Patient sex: M
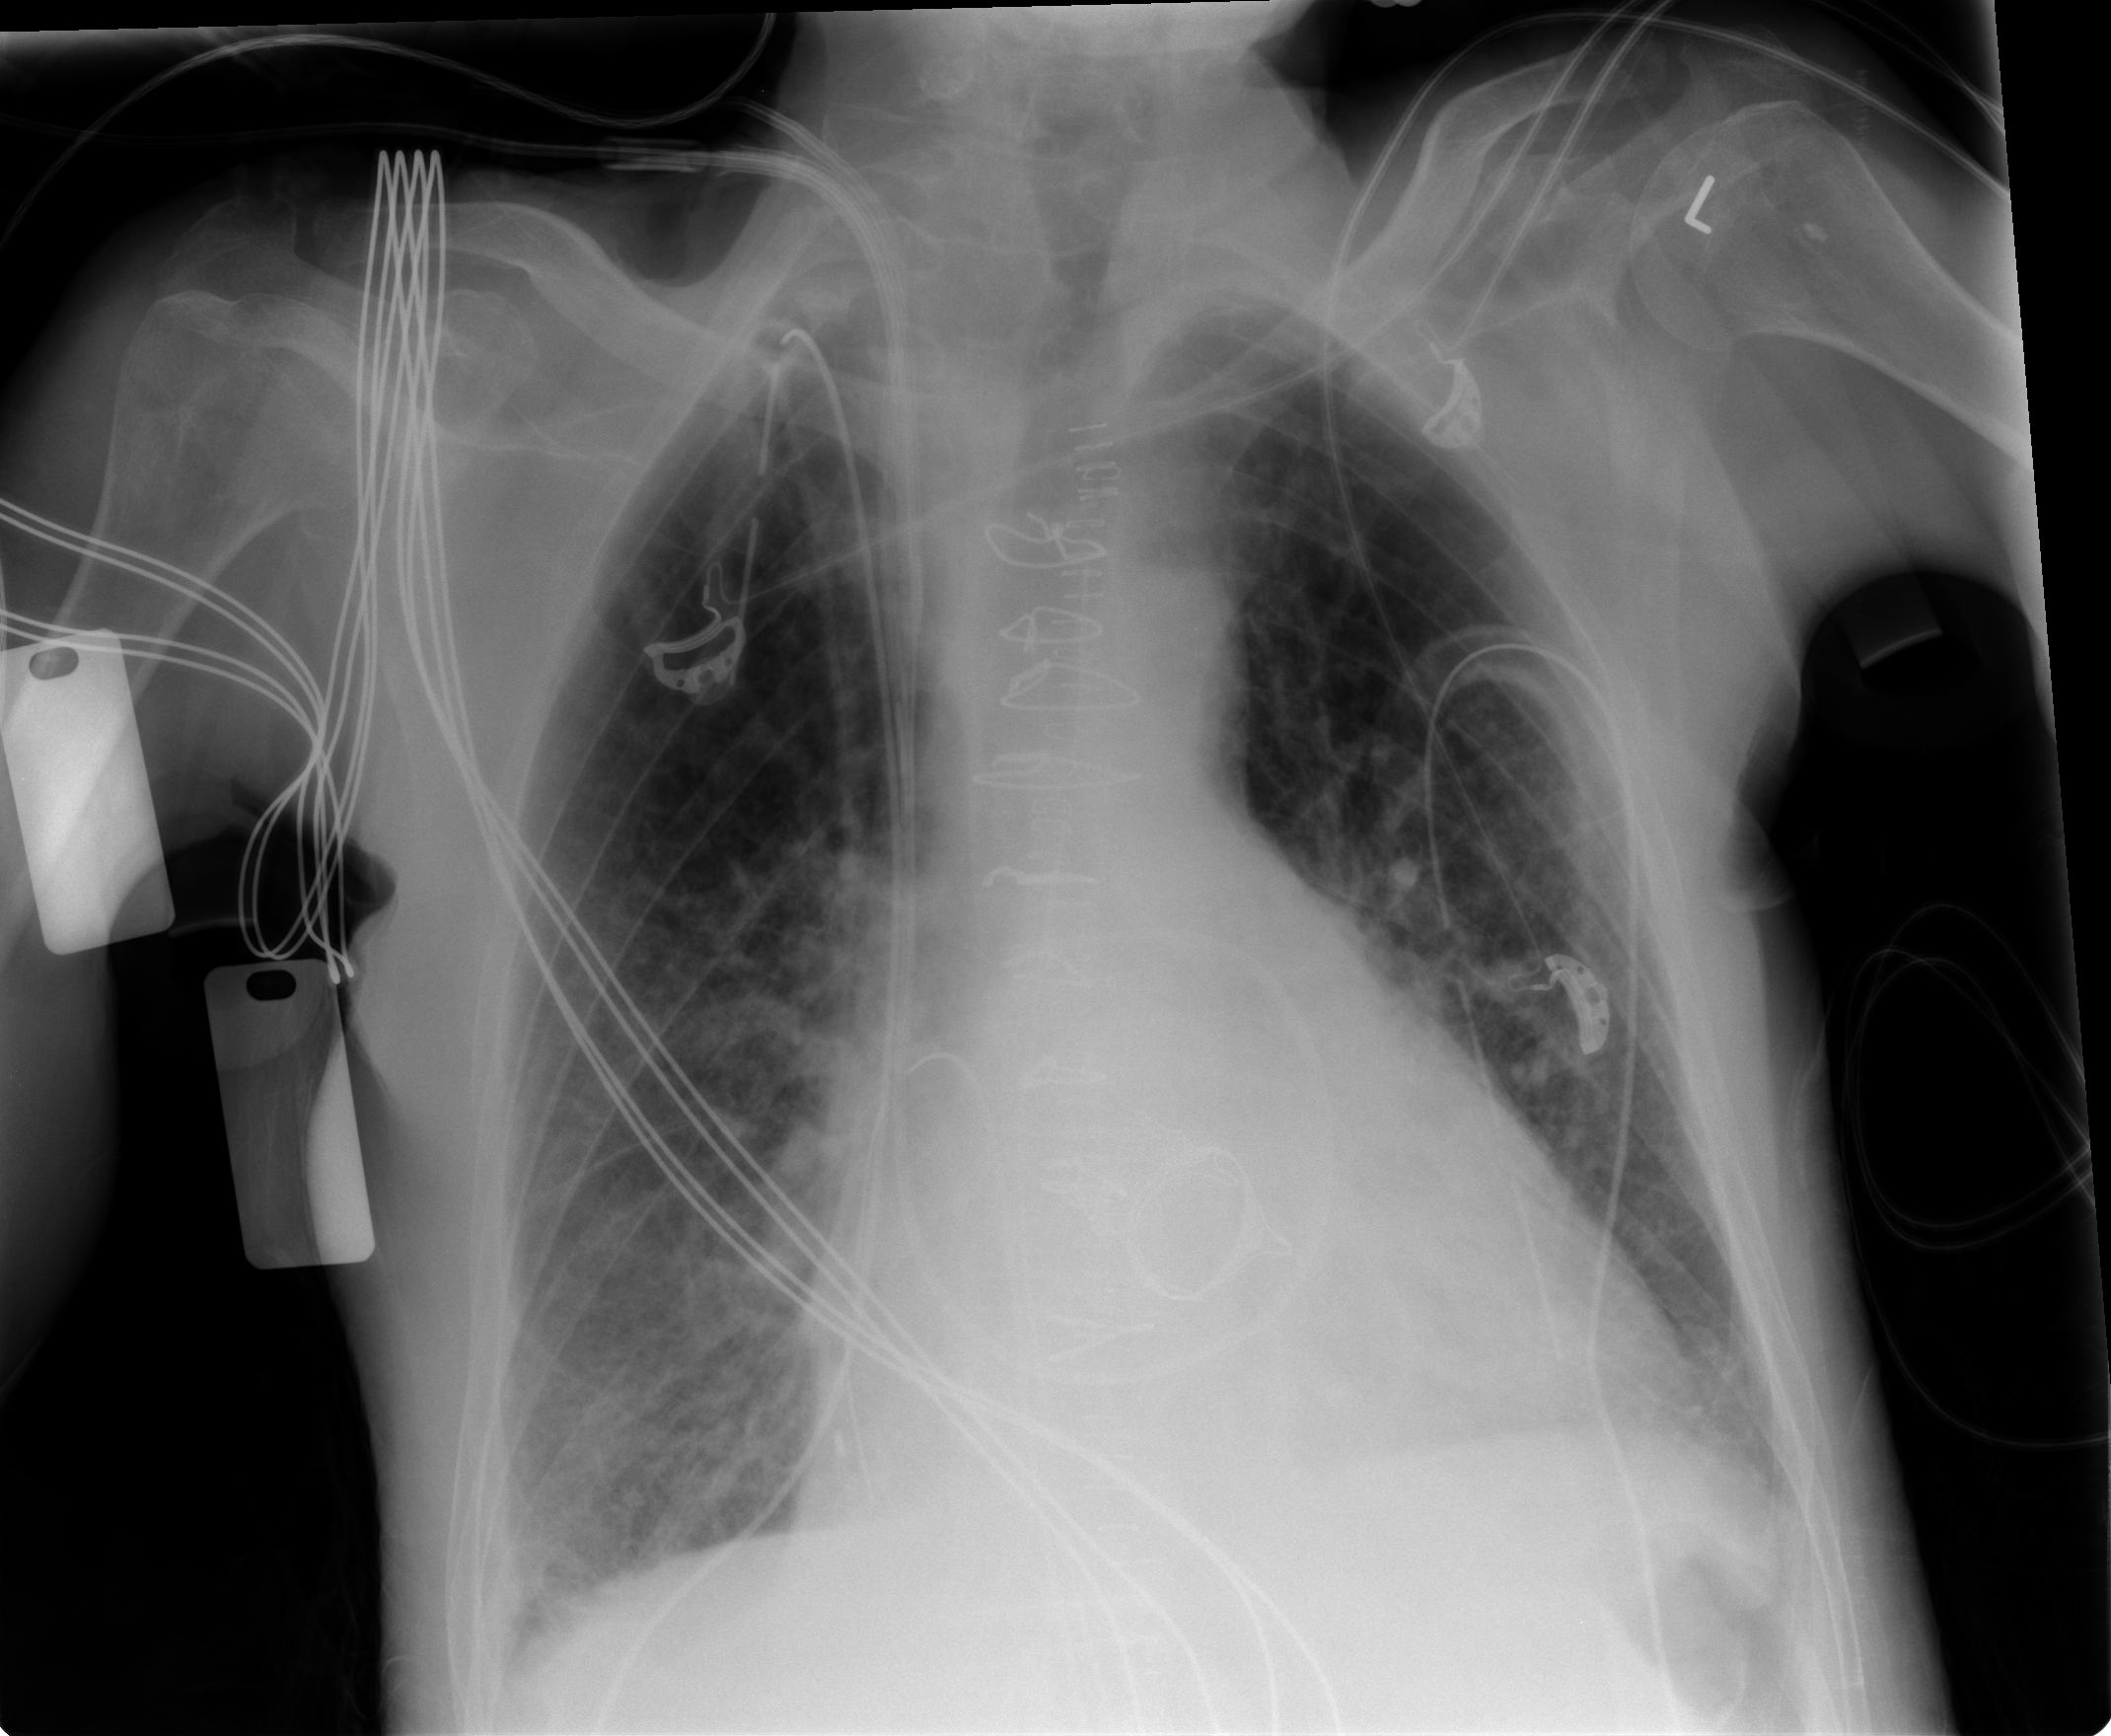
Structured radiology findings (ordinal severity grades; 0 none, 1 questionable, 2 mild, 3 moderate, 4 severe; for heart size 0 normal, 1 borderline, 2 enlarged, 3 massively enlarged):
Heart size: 2
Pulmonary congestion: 2
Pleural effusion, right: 1
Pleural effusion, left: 1
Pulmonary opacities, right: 0
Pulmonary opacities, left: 0
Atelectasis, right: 2
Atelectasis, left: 1